Field crop: maize
Growth stage: 2
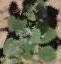
Species: chenopodium